Question: I'm kind of stuck with this problem: I have a sqlite database containing two tables connected using a common id. I want to retrieve data from both the tables, and populate a new table say 'table3' having columns 'category_id', 'question', correct_answer', 'wrong_answer1', wrong_answer2', 'wrong_answer3'. How can this be accomplished? Please see the picture below.
Thanks a lot in advance!

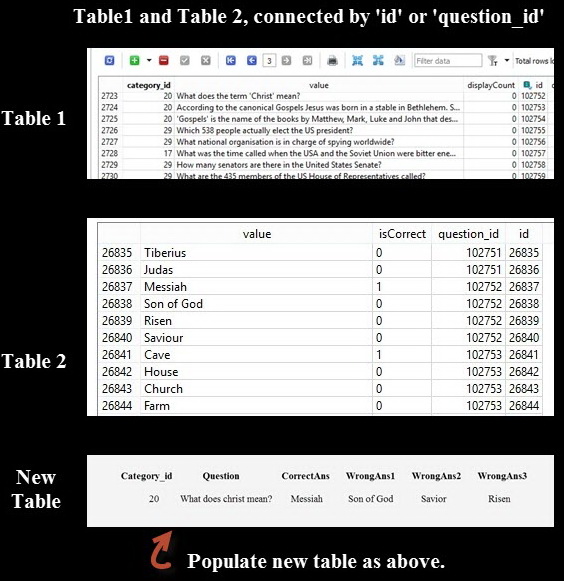
Answer: Assuming you always have one right answer and three wrong answers you can use this query:
'''
SELECT Q.category_id,
Q.value AS Question,
RA.value AS CorrectAns,
WA1.value AS WrongAns1,
WA2.value AS WrongAns2,
WA3.value AS WrongAns3
FROM question Q
INNER JOIN answer RA ON (RA.question_id = Q.id AND RA.isCorrect = 1)
INNER JOIN answer WA1 ON (WA1.question_id = Q.id AND WA1.isCorrect = 0)
INNER JOIN answer WA2 ON (WA2.question_id = Q.id AND WA2.isCorrect = 0)
INNER JOIN answer WA3 ON (WA3.question_id = Q.id AND WA3.isCorrect = 0)
WHERE WA1.id < WA2.'id'
AND WA2.id < WA3.'id'
AND Q.id = 102752
'''
If the number of wrong answer is not always three you can use this other query.
'''
SELECT Q.category_id,
Q.value AS Question,
RA.value AS CorrectAns,
GROUP_CONCAT(WA.value) AS WrongAnswers
FROM question Q
INNER JOIN answer RA ON (RA.question_id = Q.id AND RA.isCorrect = 1)
LEFT JOIN answer WA ON (WA.question_id = Q.id AND WA.isCorrect = 0)
WHERE Q.id = 102752
'''
Note that in this case all the wrong answers are returned in the same column.